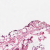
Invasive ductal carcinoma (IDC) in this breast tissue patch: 0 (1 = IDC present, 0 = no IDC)